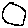
Label: circle